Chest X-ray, AP view. Patient: 47 years old, sex M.
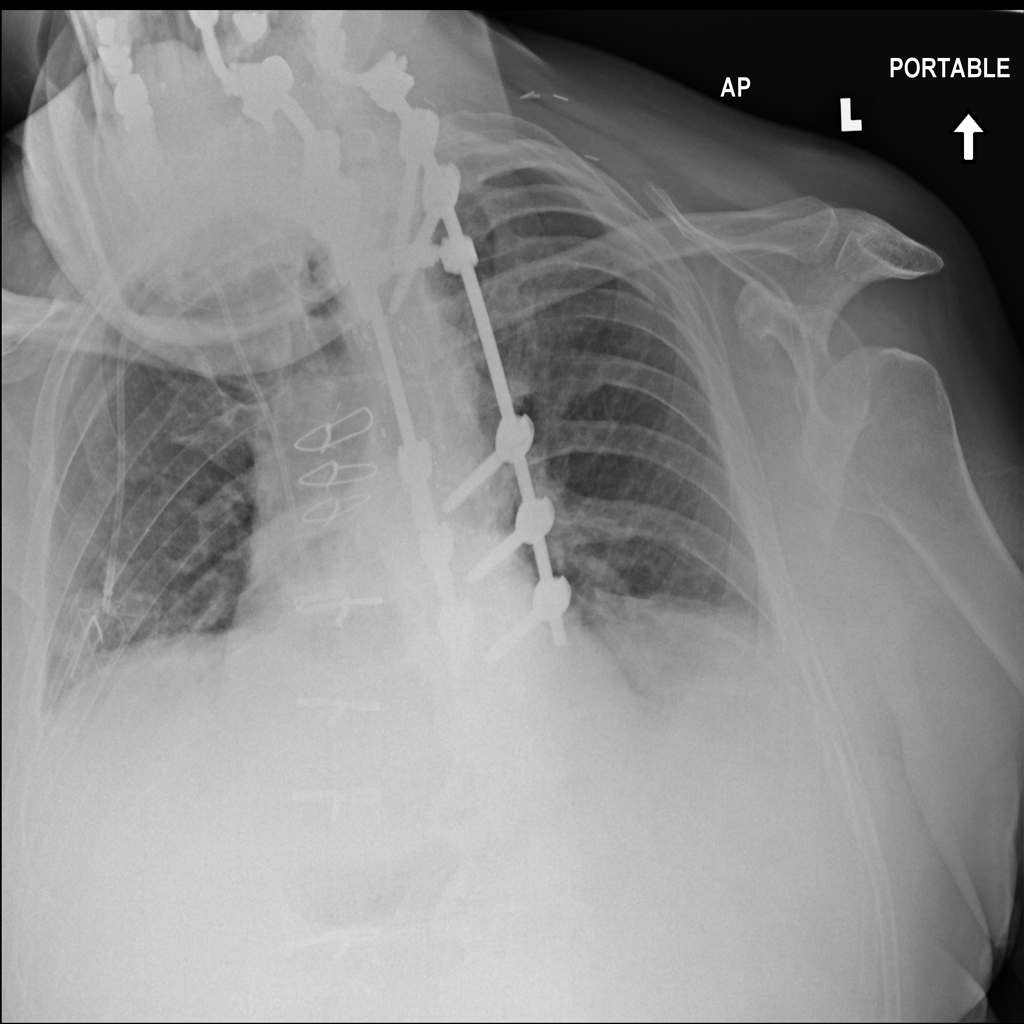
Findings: No Finding